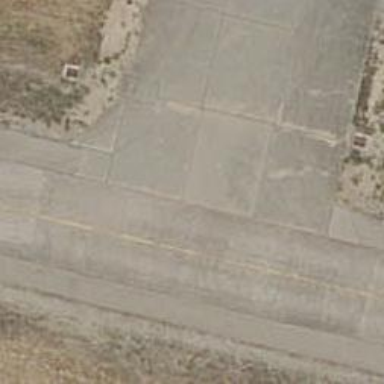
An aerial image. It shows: View of taxiway at the airport.